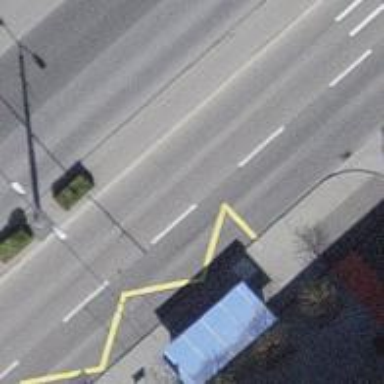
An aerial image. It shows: Bus stop for trolleybuses with designated stop position for public transport.